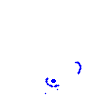
Particle: kaon